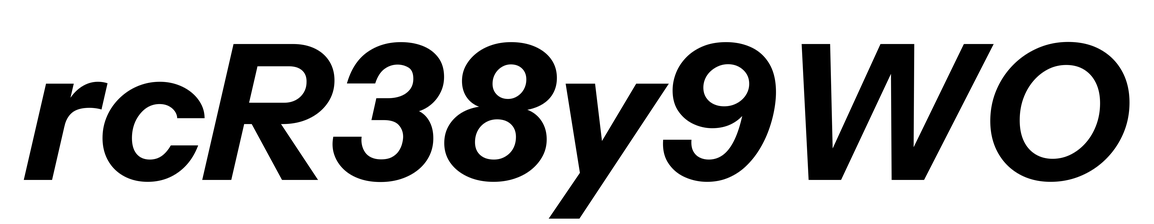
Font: InstrumentSans-Italic_Bold_Italic